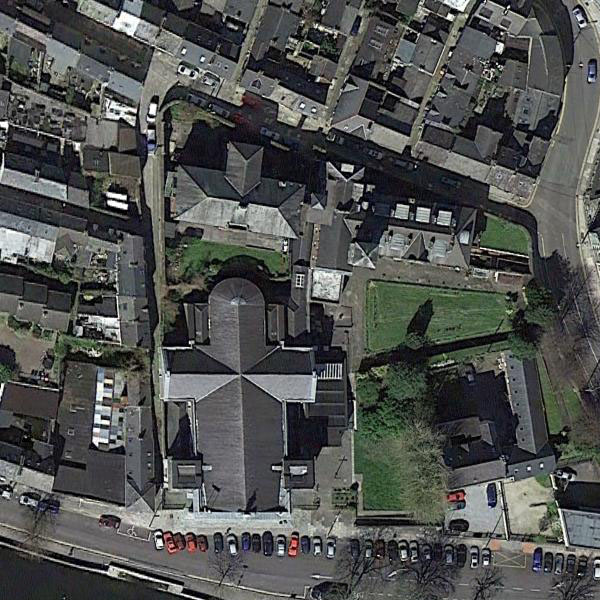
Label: Church